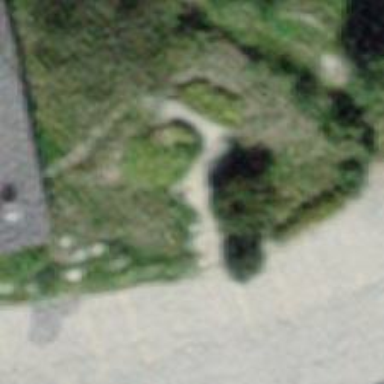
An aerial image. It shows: Road with steps.